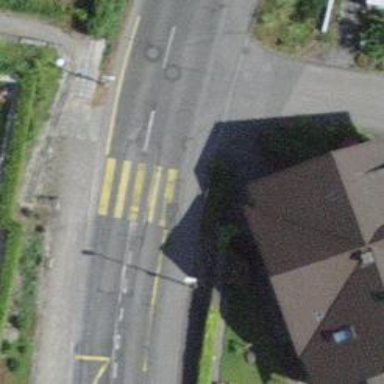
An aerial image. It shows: Zebra crossing on footway.